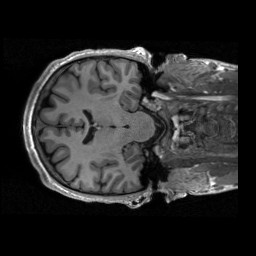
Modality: T1w
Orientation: axial